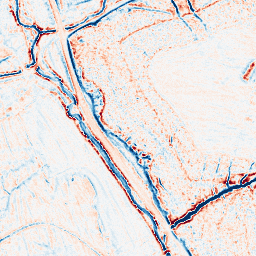
Category: edge_preserving
Decomposition family: bilateral
Decomposition parameters: d: 9
sigma_color: 75
sigma_space: 25
Upsampling method: quartic
Upsampling parameters: scale: 8
Upsampling scale: 8